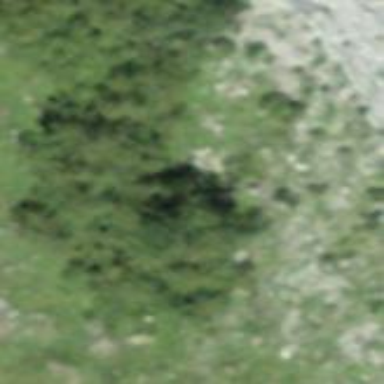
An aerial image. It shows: Patch of scrub vegetation.